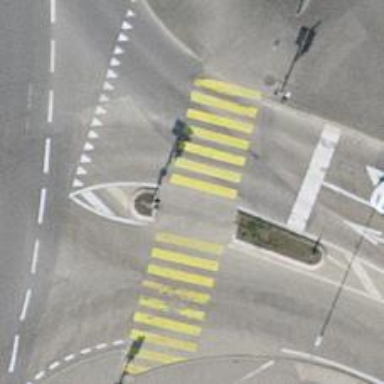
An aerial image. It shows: Kerb serving as barrier.